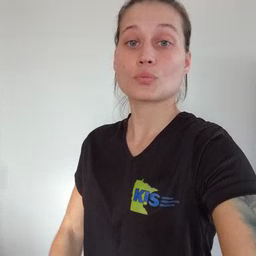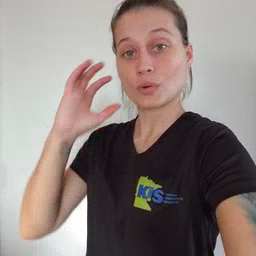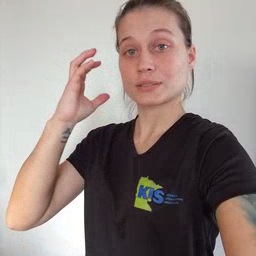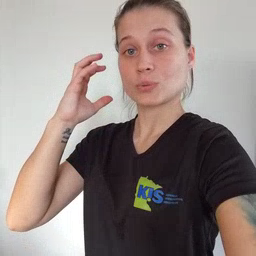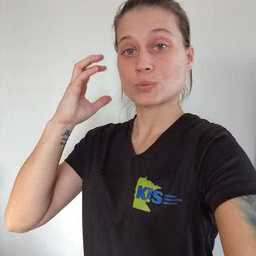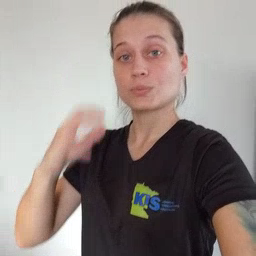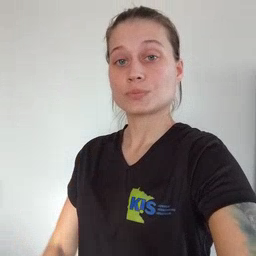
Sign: radio